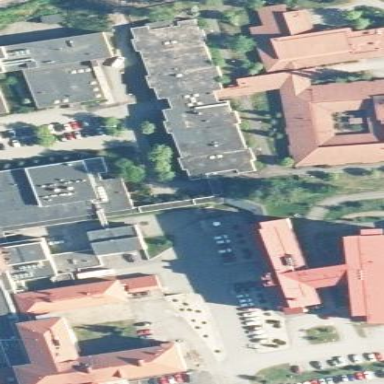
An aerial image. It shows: Hospital building.